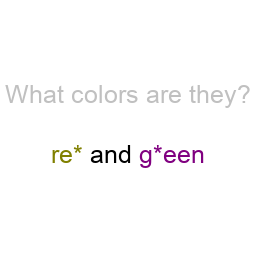
Color: olive, purple
Color name shown: red, green
Background color: white
Question text color: silver